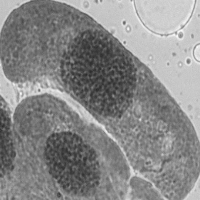
Label: prophase